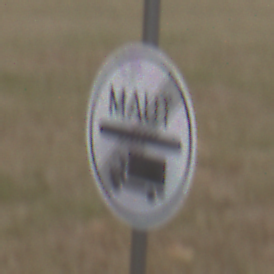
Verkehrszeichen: EndeMautpflicht
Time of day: Midday
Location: Outdoor (Suburban)
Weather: Overcast
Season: NotSpecified
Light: Natural